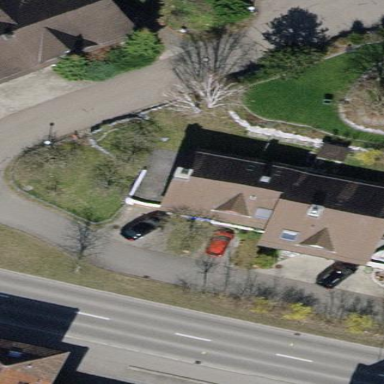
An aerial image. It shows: Gabled roof house.